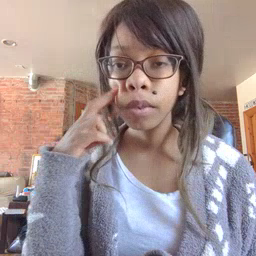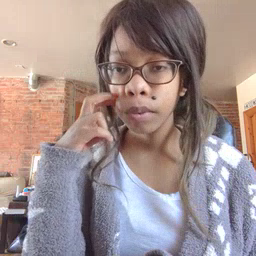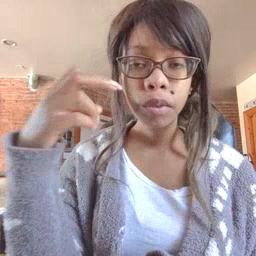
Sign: gum